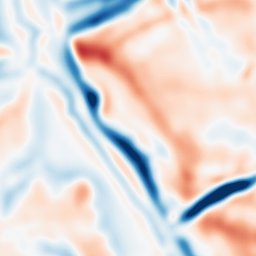
Category: multiscale
Decomposition family: dog
Decomposition parameters: sigma_low: 5
sigma_high: 5
Upsampling method: sinc_hamming
Upsampling parameters: scale: 4
kernel_size: 8
Upsampling scale: 4